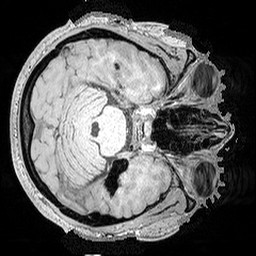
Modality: MP2RAGE
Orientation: axial
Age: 29
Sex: male
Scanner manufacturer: siemens
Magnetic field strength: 3 T
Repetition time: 5 s
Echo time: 0.00298 s